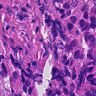
Metastatic tissue present: yes